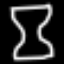
Label: hourglass